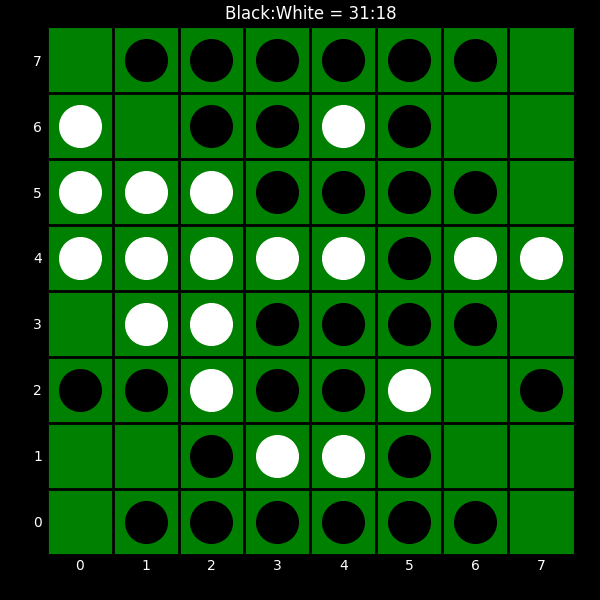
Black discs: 31
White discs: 18